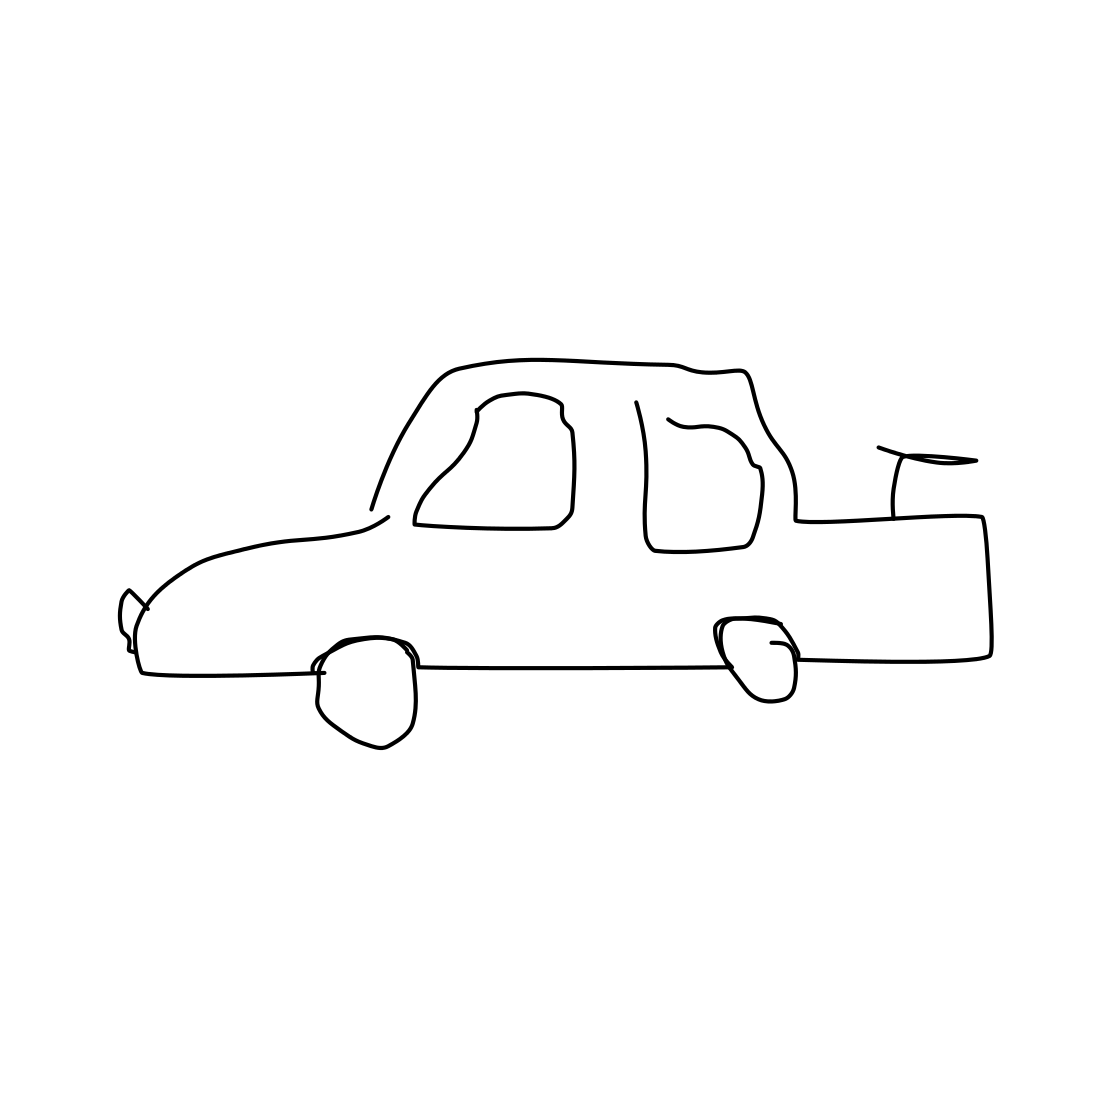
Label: car (sedan)